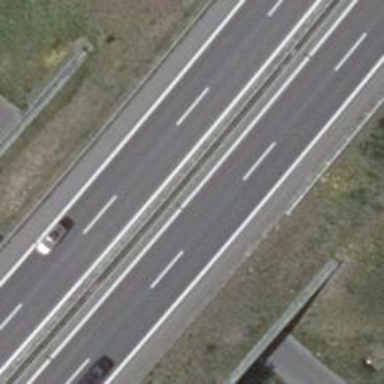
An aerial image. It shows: Trunk highway designated for motor vehicles.